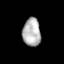
Tissue: lung
Cell type: Epithelial cells
Senescence score: 0.1452
Nuclear area (px): 495
Mean DAPI intensity: 180.014